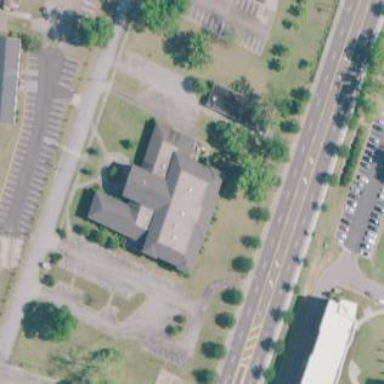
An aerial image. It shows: Library building.